Breast ultrasound image
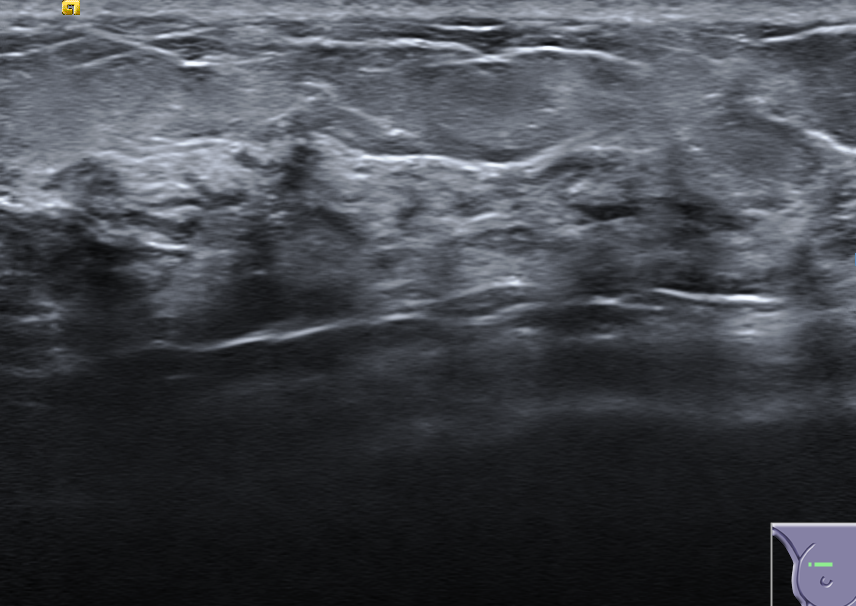
Diagnosis: normal